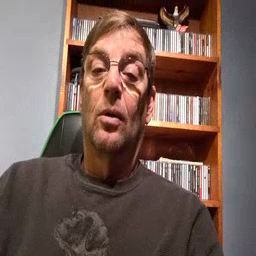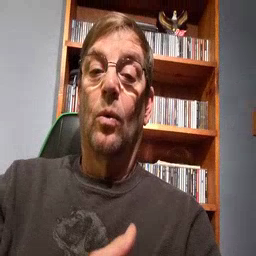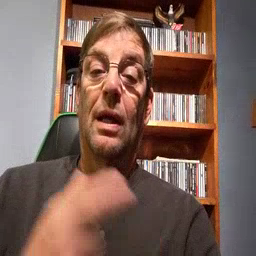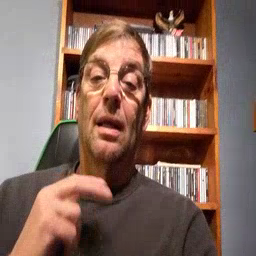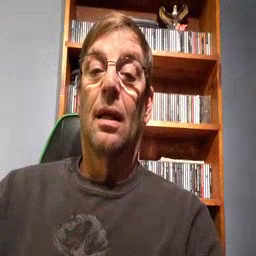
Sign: weus